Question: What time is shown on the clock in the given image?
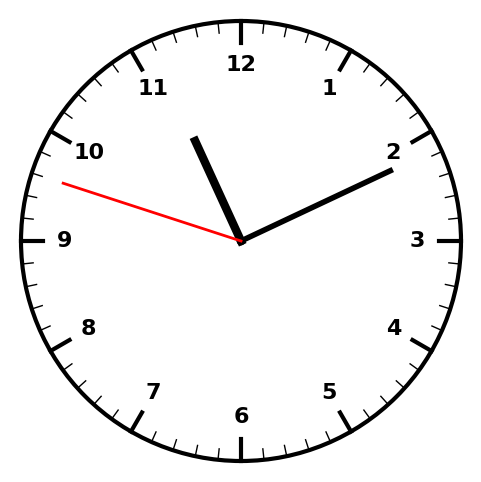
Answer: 11:10:48